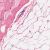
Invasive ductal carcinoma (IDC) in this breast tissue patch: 0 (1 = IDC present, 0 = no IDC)